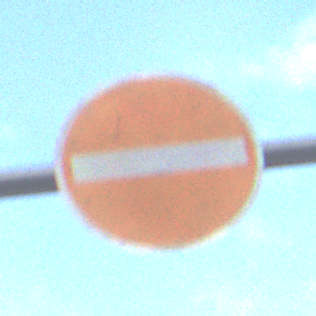
Verkehrszeichen: VerbotDerEinfahrt
Umgebung: Outdoor, Suburban
Tageszeit: MorningAfternoon
Wetter: PartlyCloudy
Licht: Natural
Jahreszeit: NotSpecified
Kontrast: LowContrast